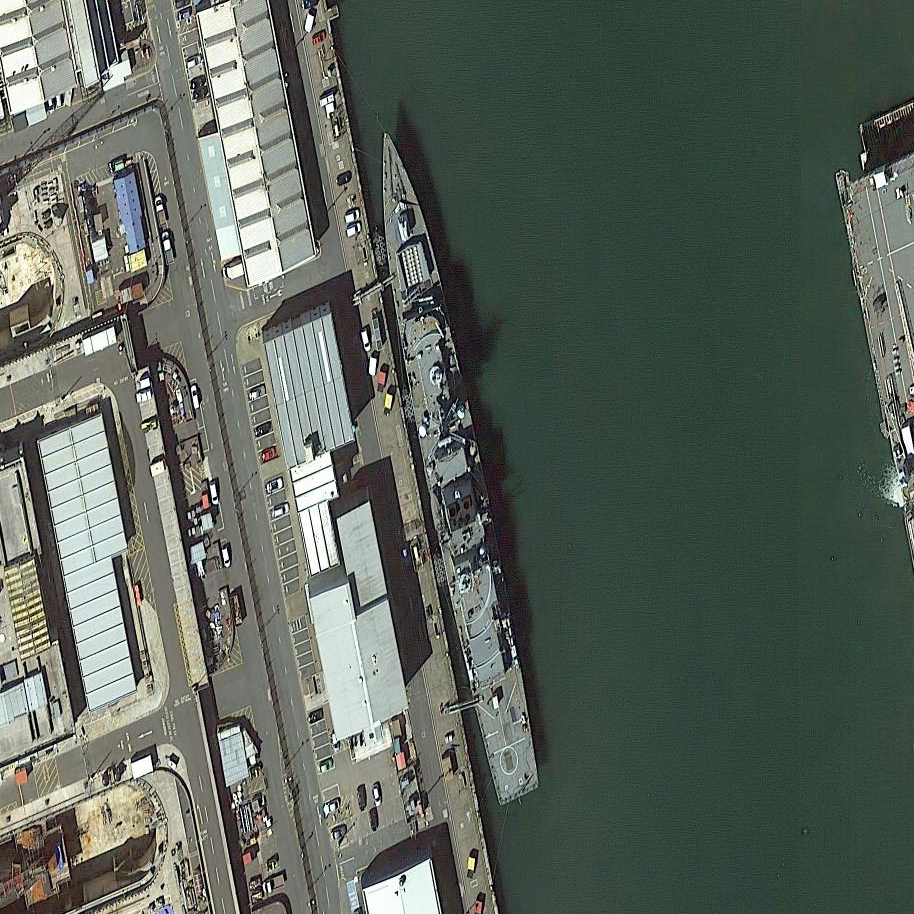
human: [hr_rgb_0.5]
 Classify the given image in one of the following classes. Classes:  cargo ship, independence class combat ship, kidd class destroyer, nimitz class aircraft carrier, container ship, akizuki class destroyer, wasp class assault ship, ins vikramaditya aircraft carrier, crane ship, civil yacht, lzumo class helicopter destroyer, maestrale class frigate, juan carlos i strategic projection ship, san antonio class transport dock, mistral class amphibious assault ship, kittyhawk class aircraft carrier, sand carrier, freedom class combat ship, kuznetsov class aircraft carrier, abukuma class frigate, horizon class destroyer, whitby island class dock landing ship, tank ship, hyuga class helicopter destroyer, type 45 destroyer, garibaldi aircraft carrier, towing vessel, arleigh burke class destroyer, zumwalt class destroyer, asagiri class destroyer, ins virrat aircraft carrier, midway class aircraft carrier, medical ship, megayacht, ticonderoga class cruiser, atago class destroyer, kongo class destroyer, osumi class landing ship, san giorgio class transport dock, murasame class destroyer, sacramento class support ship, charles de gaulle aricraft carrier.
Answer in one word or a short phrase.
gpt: Type 45 destroyer